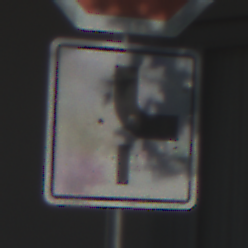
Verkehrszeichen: VerlaufVorfahrtsstrasse10
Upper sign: Stop
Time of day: MorningAfternoon
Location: Outdoor (Urban)
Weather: Clear
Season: NotSpecified
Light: Natural